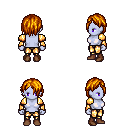
a pixel art fantasy rpg character, female body template, dark elf, purple skin, gold arm armor, gold greaves, dark blonde bangs hairstyle, brown shoes, four views (front, back, left, right), 2x2 character sprite sheet, small pixel art, hard edges, no anti-aliasing